Interaction volume radius: 5 \u00c5
Interaction volume height: 20 \u00c5
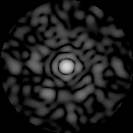
Disorder parameter: 0.8388